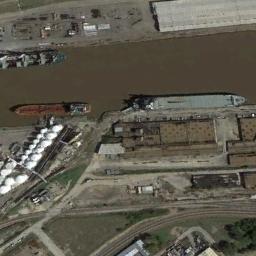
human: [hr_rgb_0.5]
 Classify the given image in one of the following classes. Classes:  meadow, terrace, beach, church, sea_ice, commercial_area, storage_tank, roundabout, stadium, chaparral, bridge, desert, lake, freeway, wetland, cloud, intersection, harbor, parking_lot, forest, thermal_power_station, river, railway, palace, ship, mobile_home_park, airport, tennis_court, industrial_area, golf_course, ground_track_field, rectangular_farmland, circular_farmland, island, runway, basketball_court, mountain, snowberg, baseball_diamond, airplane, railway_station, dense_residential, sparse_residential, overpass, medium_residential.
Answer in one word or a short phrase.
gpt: ship